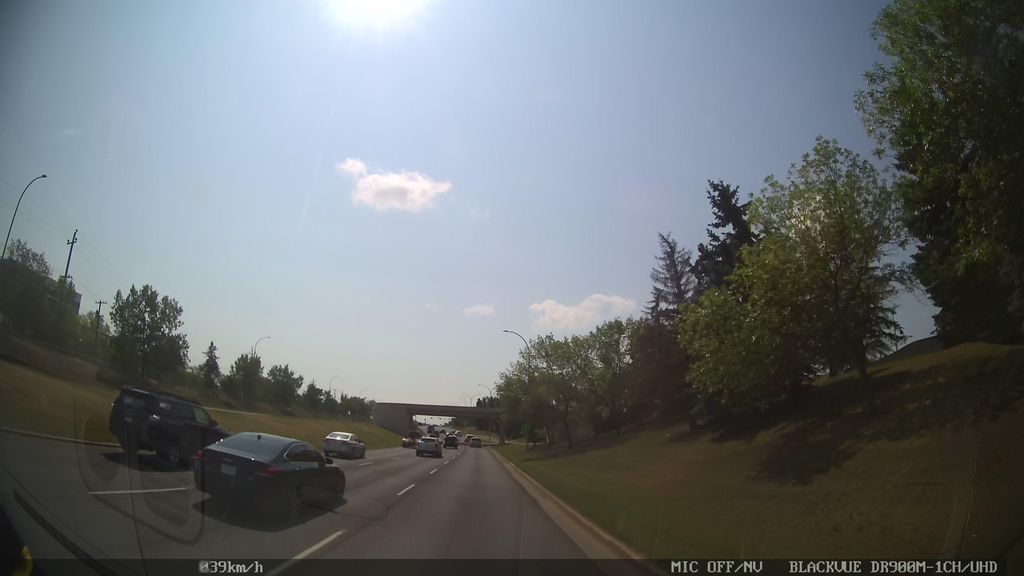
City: edmonton